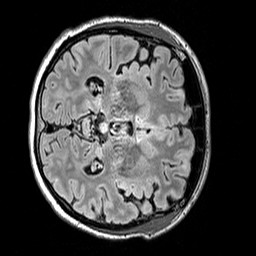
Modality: FLAIR
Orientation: axial
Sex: female
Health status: ill
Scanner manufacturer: siemens
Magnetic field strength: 3 T
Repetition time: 5 s
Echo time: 0.388 s